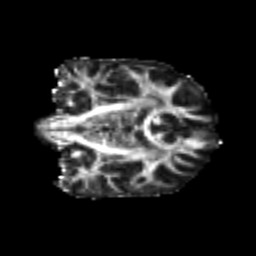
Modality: FA
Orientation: coronal
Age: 24
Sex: female
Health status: healthy
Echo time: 0.074 s